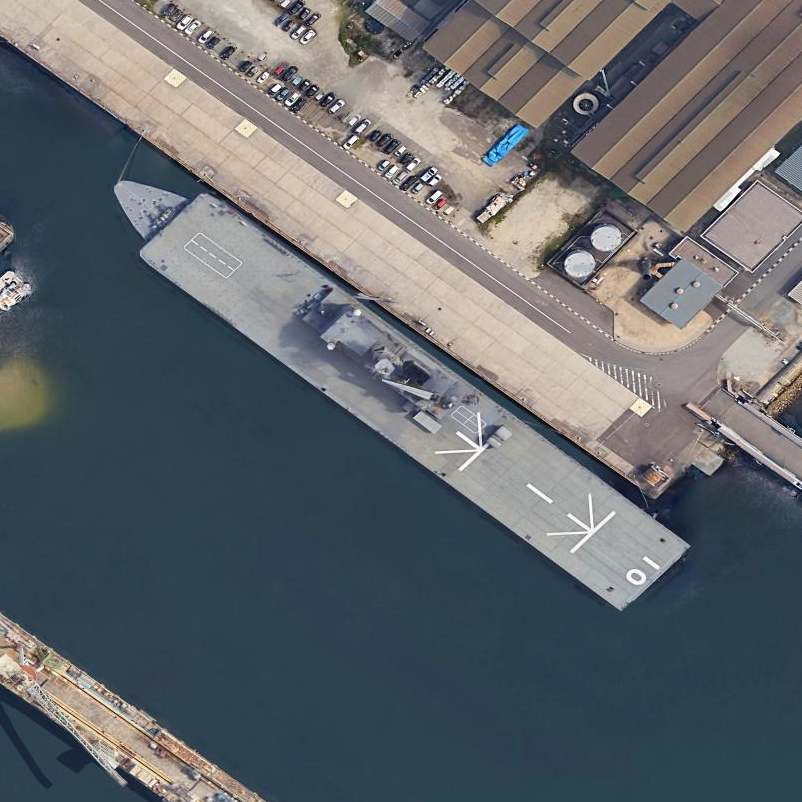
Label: assault